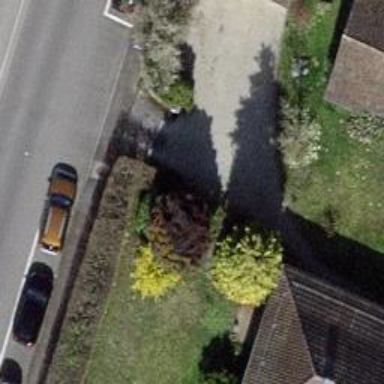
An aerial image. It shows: Driveway leading to service road.